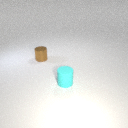
small brown metal cylinder behind small cyan rubber cylinder